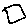
Label: square